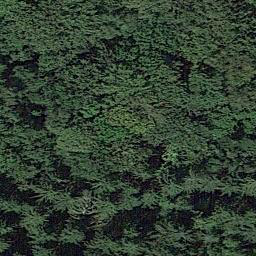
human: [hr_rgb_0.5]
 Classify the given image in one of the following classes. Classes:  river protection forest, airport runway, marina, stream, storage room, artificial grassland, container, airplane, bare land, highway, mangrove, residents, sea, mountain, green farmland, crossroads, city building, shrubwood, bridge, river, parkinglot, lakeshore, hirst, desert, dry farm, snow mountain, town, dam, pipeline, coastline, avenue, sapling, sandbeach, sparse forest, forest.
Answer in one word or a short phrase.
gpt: forest